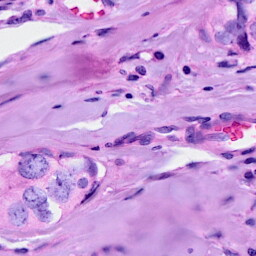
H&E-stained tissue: Breast